Question: This is the threshold that I am using:

and this is the graph:
'''
const graphHighs = {
pk: series.pk,
lineColor: series.seriesMetaData.colorHex,
lineThickness: series.graph.thickness,
valueField: '${series.pk.uuid}${series.seriesMetaData.reportType}-highs',
valueAxis: series.seriesMetaData.unitOfMeasurement,
lineAlpha: series.graph.opacity,
type: "line"
};
const graphLows = {
pk: series.pk,
lineColor: series.seriesMetaData.colorHex,
valueAxis: series.seriesMetaData.unitOfMeasurement,
lineThickness: series.graph.thickness,
valueField: '${series.pk.uuid}${series.seriesMetaData.reportType}-lows',
lineAlpha: series.graph.opacity,
type: "line"
};
'''
I need to change the line to dotted line (dashed line)
thanks
this is the link for the image: <URL>
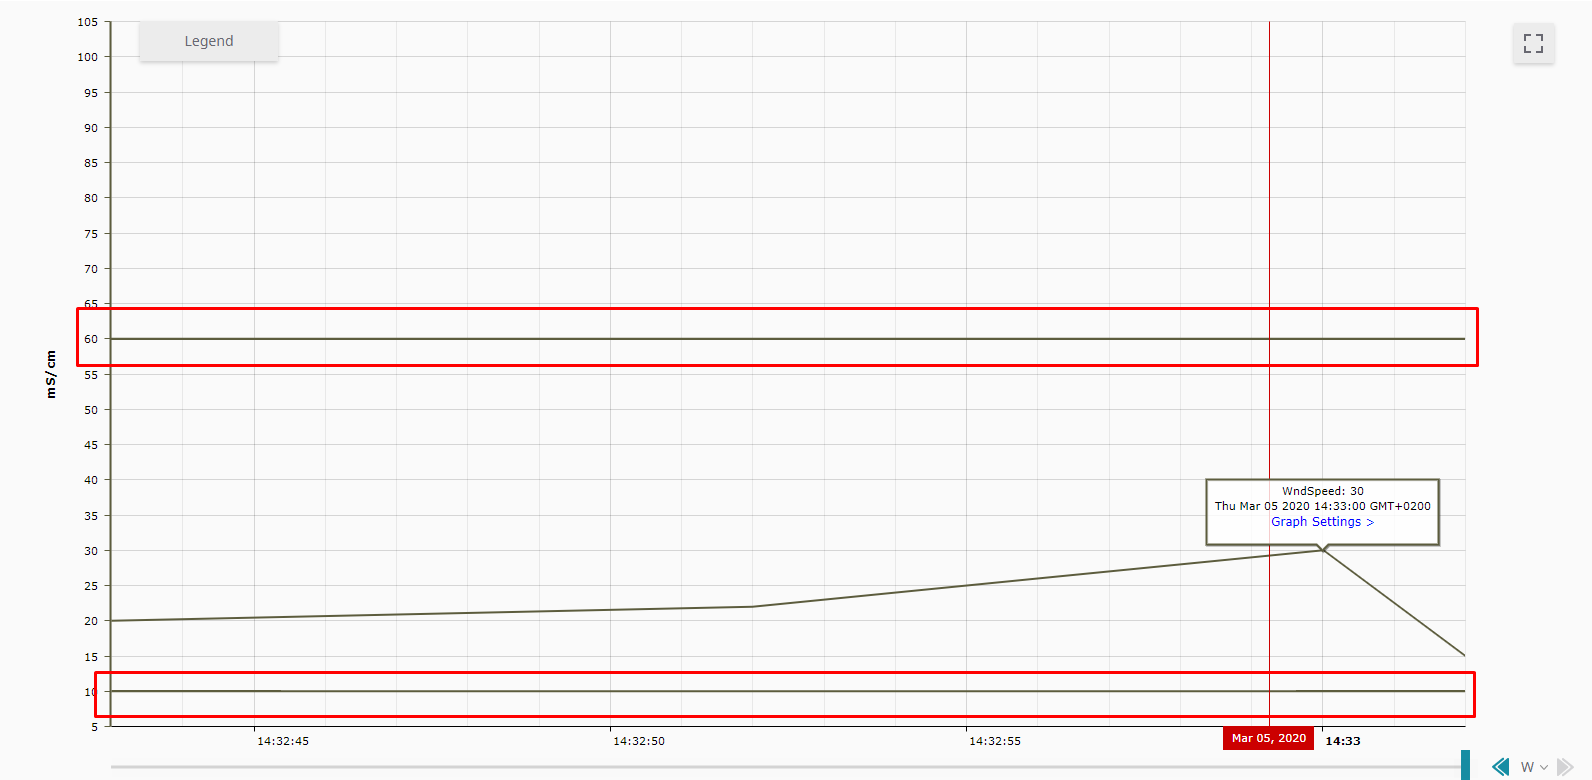
Answer: need to add dashLength: 14.
'''
const graphHighs = {
pk: series.pk,
lineColor: series.seriesMetaData.colorHex,
lineThickness: series.graph.thickness,
valueField: '${series.pk.uuid}${series.seriesMetaData.reportType}-highs',
valueAxis: series.seriesMetaData.unitOfMeasurement,
lineAlpha: series.graph.opacity,
**dashLength: 14,**
type: 'line',
}
const graphLows = {
pk: series.pk,
lineColor: series.seriesMetaData.colorHex,
valueAxis: series.seriesMetaData.unitOfMeasurement,
lineThickness: series.graph.thickness,
valueField: '${series.pk.uuid}${series.seriesMetaData.reportType}-lows',
lineAlpha: series.graph.opacity,
**dashLength: 14,**
type: "line"
};
'''